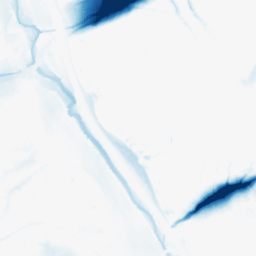
Category: morphological
Decomposition family: morphological_ellipse
Decomposition parameters: operation: closing
width: 50
height: 30
Upsampling method: sinc_blackman
Upsampling parameters: scale: 2
kernel_size: 8
Upsampling scale: 2